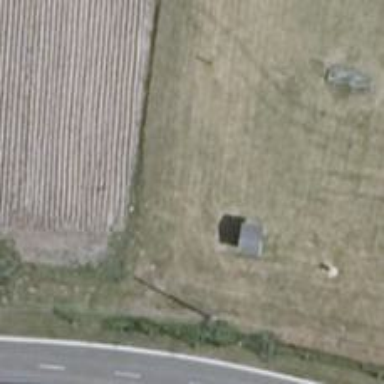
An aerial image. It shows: Shelter.